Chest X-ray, PA view. Patient: 78 years old, sex M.
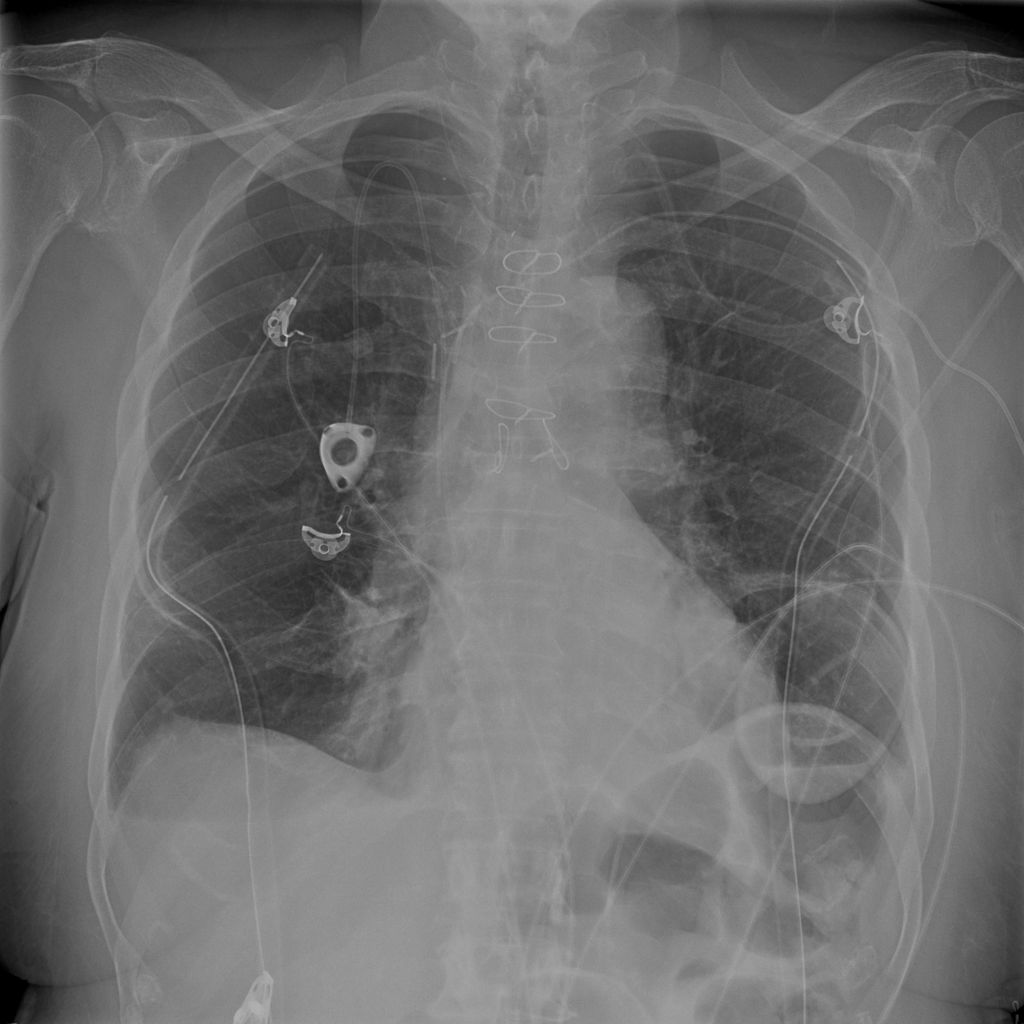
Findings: No Finding